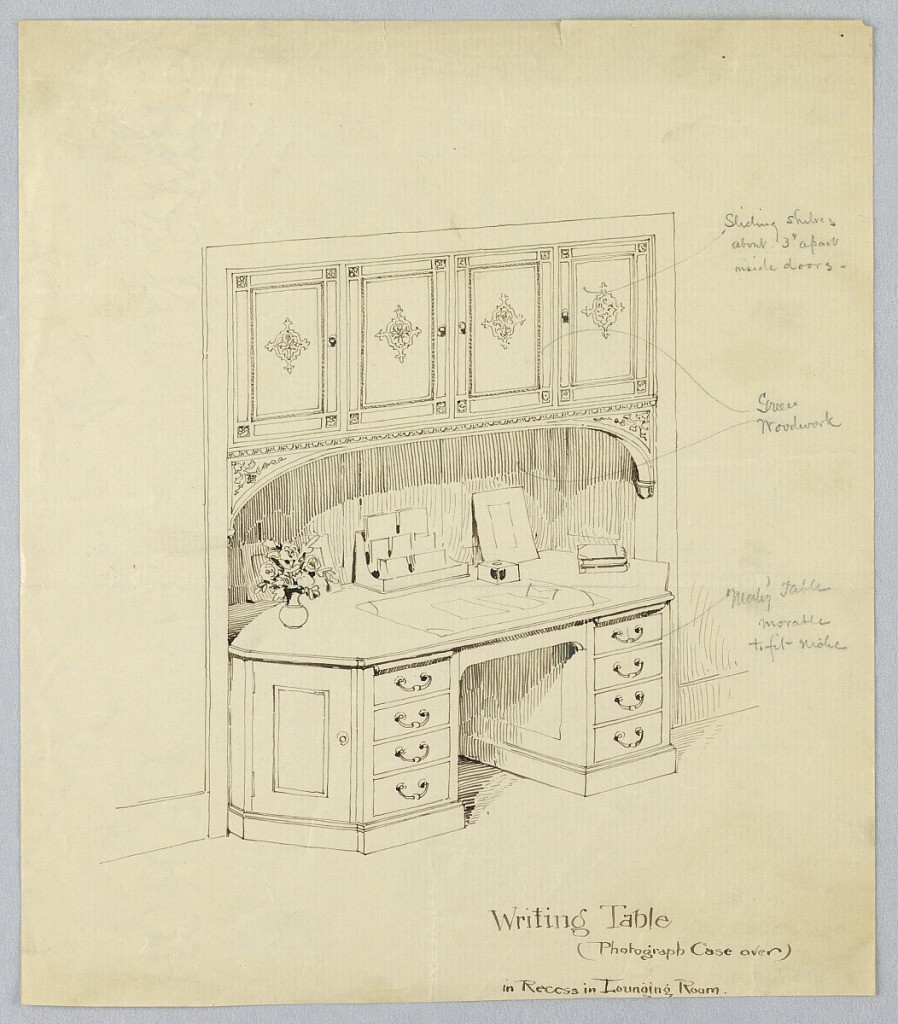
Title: Design for Writing Desk Built into Alcove
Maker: A.N. Davenport Co.
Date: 1900–05
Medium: Pen and black ink on thin cream paper
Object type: Drawing
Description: Writing desk in built-in niche; front has four small horizontal drawers on either side of open center; single vertical drawer set into both canted front corners; writing utensils, vase of flowers, and book on top; above, four vertical cupboard drawers supported by spandrels and with inlaid ornament.